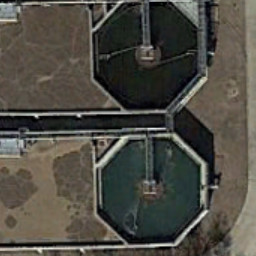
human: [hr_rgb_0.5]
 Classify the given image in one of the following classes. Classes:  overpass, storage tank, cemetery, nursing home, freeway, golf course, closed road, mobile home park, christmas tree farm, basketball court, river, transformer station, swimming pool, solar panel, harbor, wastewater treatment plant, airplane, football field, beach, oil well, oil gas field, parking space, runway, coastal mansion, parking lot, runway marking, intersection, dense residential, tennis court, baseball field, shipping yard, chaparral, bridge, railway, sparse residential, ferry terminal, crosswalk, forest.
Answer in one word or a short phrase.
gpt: wastewater treatment plant